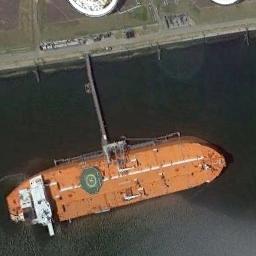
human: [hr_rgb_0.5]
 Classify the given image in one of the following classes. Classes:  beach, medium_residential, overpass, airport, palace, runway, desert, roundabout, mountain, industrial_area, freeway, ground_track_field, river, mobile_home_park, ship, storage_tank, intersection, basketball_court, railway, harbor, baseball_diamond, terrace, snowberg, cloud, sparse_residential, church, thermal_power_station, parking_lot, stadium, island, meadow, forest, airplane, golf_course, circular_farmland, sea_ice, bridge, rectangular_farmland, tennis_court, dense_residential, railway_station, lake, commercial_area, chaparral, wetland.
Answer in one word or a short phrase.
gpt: ship